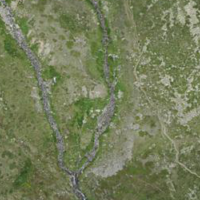
EUNIS habitat code: 26
Species observed at this site:
Minuartia recurva
Achillea erba-rotta